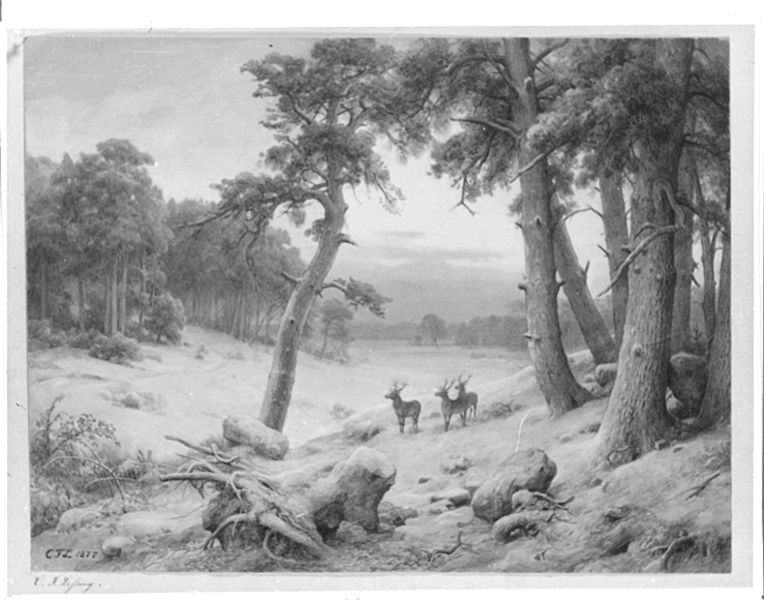
Titel: Hirsche am Waldrand in verschneiter Landschaft
Künstler: Karl Friedrich Lessing
Standort: Karlsruhe
Institution: Staatliche Kunsthalle Karlsruhe
Schlagwörter: baum, berg, blätter, dunkel, felsen, gemälde, gruppe, himmel, laub, schatten, weiß, wolken, aquarell, baumstämme, bäume, fluss, landschaft, menschen, see, ufer, äste, abend, grau, hell, hintergrund, holz, licht, schwarz, zeichnung, blick, gras, rasen, schnee, tier, tiere, weg, wiese, wolke, mütze, mensch, stehen, stein, steine, bild, signatur, ast, baumstamm, ebene, einsamkeit, feld, felder, ferne, horizont, hügel, natur, stamm, strauch, weite, busch, büsche, sonne, sträucher, boden, dunkelheit, drei, blatt, pflanzen, tal, wald, pferd, pferde, bewölkt, aussicht, schrift, sommer, studie, rudel, abhang, fels, hang, dunst, grafik, graphik, nebel, herde, klein, geröll, weis, winter, rand, böschung, flus, romantik, stämme, wild, realistisch, datum, stimmung, schneise, eindruck, unscharf, waldrand, panorama, senke, wurzel, zweig, lichtung, druck, lithographie, schwarz-weiß, schraffur, radierung, stich, aquatinta, bleistift, fichte, laubbaum, nadelbaum, tanne, jagd, aufmerksamkeit, himme, büme, wurzeln, real, hirsch, hirsche, jäger, kiefer, reh, rehe, rehkitz, karg, waldboden, rinde, nadelbäume, kiefern, nadelwald, eiche, seel, gesträuch, jagt, gestrüpp, arkadien, geweih, kupferstich, äsen, schief, stumpf, schraffierung, bau, baumstumpf, krumm, findling, baumstümpfe, gefällt, zeichung, farne, geweihe, büume, weiler, anhang, rotwild, rehbock, rehböcke, walt, entwurzelt, dunkeö, strunk, baumwurzel, skzze, wurzelstock, bäuime, endlos, waldwiese, asen, schwazweiss, entwurzelter baum, au, 19, graphik#, polaroid, geweiß, mezzo tinto, ladnschaft, hische, 1877, cfz, heweih, wwald, hircshc, lichtrung, hirsche#wald, elchhirsch, ctl, cfl, baumstupmpf, wurzelln, baumstu,pf